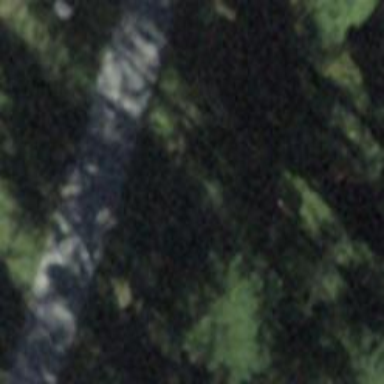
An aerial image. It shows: Bench.